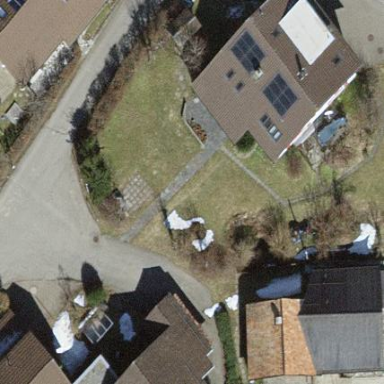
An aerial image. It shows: Simple house.